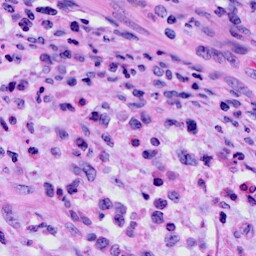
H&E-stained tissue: Cervix